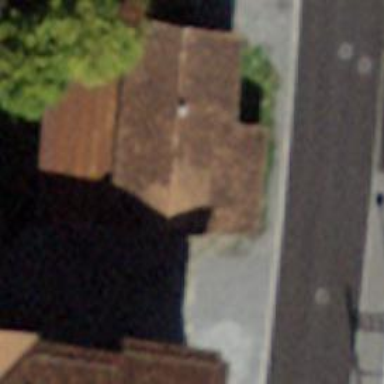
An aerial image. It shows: Garage.